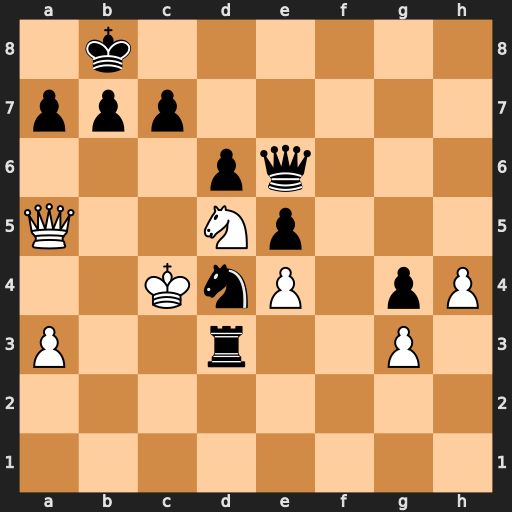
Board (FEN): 1k6/ppp5/3pq3/Q2Np3/2KnP1pP/P2r2P1/8/8
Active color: w
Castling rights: -
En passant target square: -
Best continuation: Qxc7+ Ka8 Qd8+ Qc8+ Qxc8#